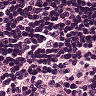
Metastatic tissue present: no